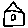
Label: house